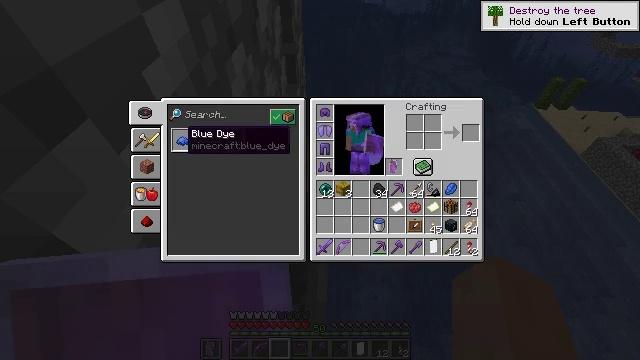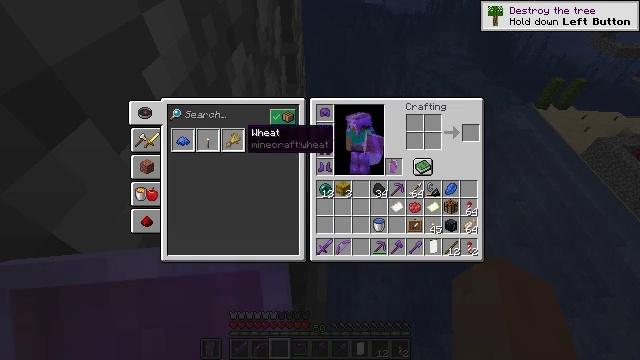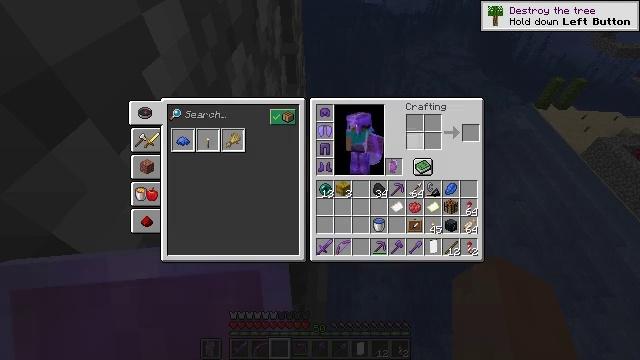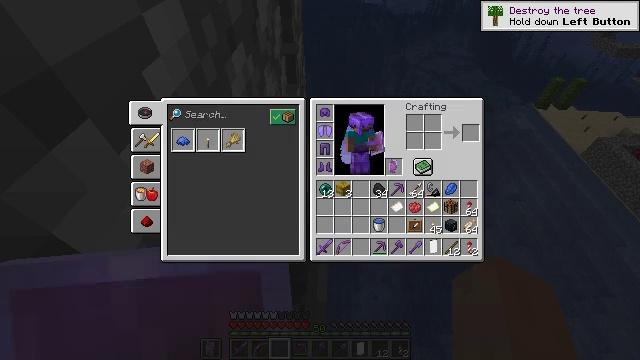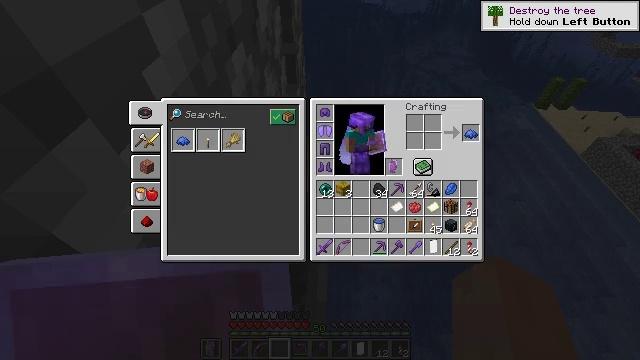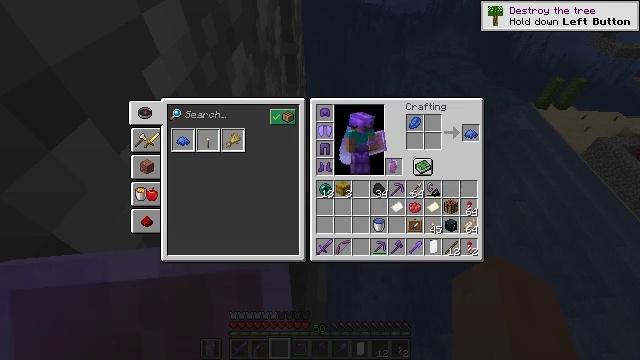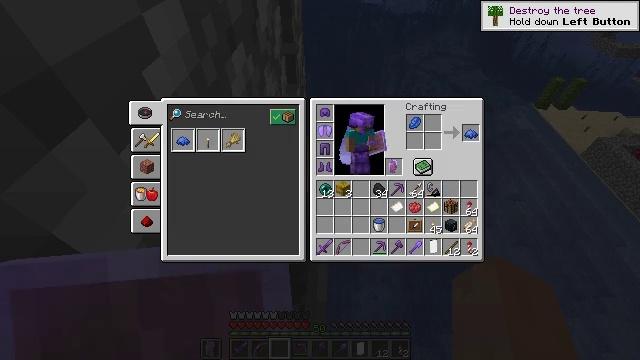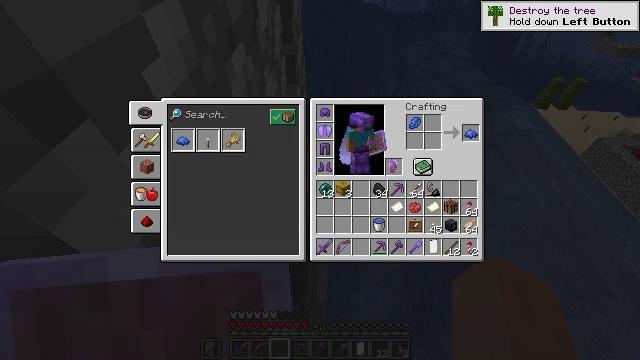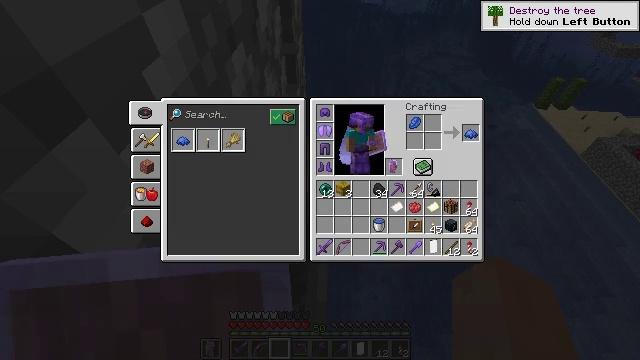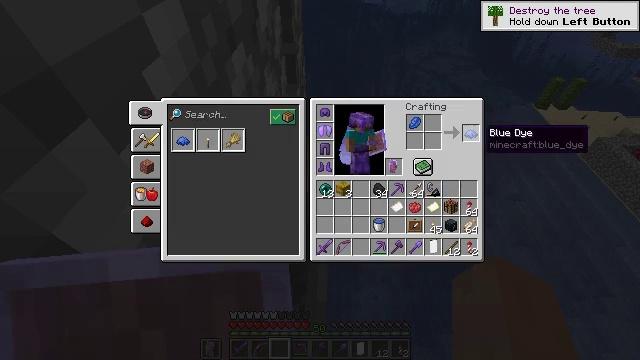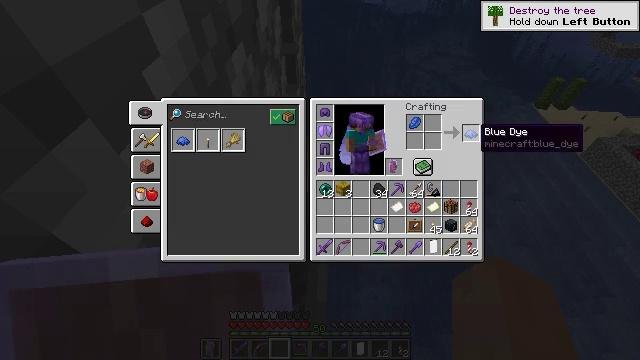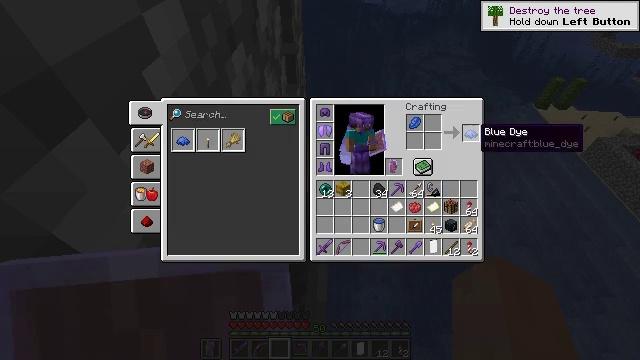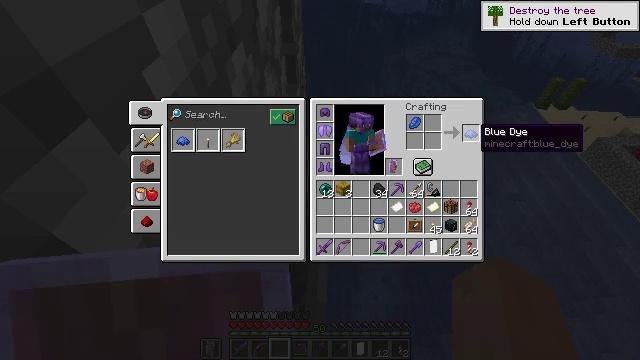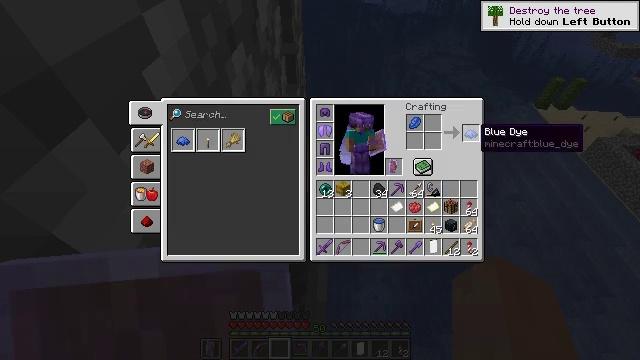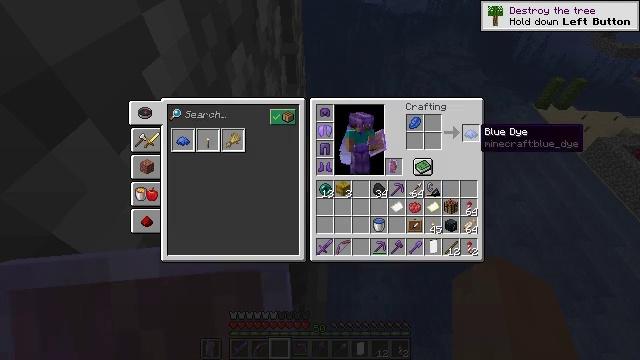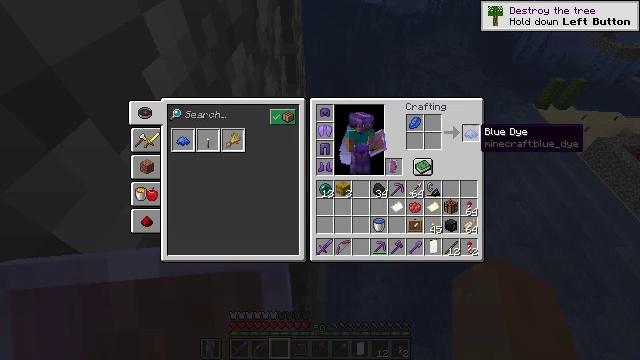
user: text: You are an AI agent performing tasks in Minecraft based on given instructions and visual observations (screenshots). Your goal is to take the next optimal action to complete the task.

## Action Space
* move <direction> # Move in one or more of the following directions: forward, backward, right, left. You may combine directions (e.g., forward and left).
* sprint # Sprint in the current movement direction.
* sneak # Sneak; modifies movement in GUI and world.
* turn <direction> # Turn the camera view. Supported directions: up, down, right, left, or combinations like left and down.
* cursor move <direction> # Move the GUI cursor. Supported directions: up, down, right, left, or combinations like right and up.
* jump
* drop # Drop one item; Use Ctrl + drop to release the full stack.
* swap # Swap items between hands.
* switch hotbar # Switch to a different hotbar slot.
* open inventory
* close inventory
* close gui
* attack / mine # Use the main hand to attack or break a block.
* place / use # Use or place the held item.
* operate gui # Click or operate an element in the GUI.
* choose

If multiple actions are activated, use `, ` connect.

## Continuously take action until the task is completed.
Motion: motion action
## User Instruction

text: Use a lapis lazuli in the crafting table for blue dye.
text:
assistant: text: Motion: sneak, turn right, attack / mine
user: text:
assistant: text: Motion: sneak, turn right
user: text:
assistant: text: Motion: sneak, turn right
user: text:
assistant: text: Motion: sneak, turn right
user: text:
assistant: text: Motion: sneak, turn right
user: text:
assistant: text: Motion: sneak
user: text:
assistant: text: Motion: sneak
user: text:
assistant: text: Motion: sneak, turn left
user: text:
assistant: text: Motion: sneak, turn left
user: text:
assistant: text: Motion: sneak
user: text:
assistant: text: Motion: sneak
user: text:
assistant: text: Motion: sneak
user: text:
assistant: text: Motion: sneak
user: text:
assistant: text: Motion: sneak
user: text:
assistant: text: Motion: sneak
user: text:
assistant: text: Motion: sneak, attack / mine
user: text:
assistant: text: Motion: sneak, attack / mine
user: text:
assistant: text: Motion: sneak, attack / mine
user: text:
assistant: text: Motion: sneak
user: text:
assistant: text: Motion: sneak
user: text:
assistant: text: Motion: no_op